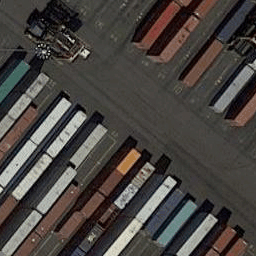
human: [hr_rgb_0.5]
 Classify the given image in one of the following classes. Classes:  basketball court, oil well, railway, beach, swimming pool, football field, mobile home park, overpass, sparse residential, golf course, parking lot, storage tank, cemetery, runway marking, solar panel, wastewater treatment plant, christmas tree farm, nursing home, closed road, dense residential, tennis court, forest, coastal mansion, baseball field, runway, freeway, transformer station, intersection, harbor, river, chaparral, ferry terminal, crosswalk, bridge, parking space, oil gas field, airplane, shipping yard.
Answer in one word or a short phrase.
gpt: shipping yard